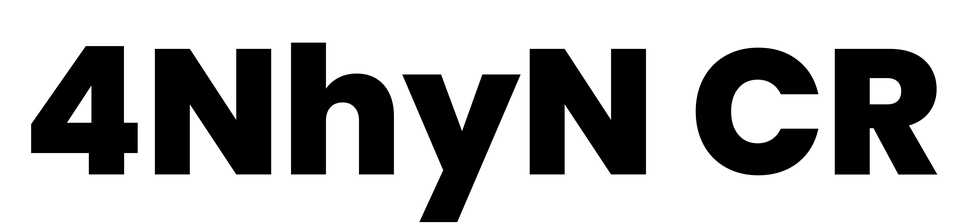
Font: Poppins-ExtraBold